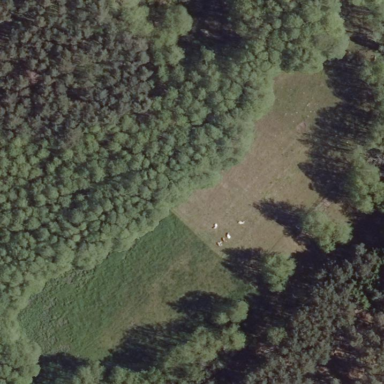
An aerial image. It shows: Beautiful meadow.